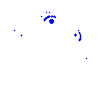
Particle: electron